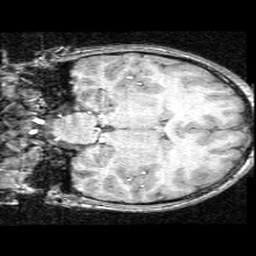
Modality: T1w
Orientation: coronal
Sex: female
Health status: ill
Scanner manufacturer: ge
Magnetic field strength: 1.5 T
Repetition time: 21 s
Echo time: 0.008 s